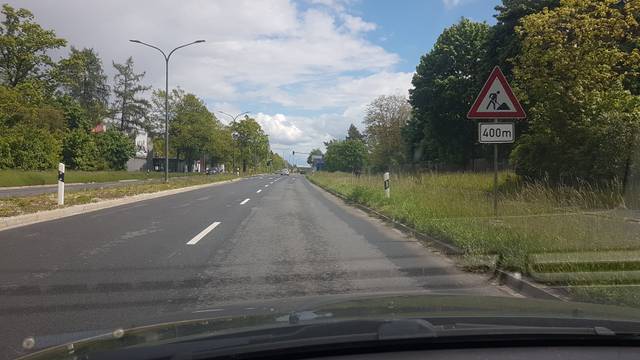
Region: Germany
Coordinates: 49.879, 10.927